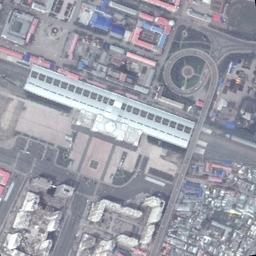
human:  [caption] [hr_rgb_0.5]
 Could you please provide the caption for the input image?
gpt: Many buildings are beside the railway station .

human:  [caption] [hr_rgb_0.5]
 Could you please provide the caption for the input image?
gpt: The railway station has some railways and a white building and lots of other buildings are next to the railway station .

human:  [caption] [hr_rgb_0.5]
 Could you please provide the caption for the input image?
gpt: There is a railway station in the crowded city .

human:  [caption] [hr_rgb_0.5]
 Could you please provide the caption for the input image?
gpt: The railway station is next to some buildings .

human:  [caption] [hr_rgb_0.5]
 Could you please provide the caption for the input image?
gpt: There are some buildings around the railway station .